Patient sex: M
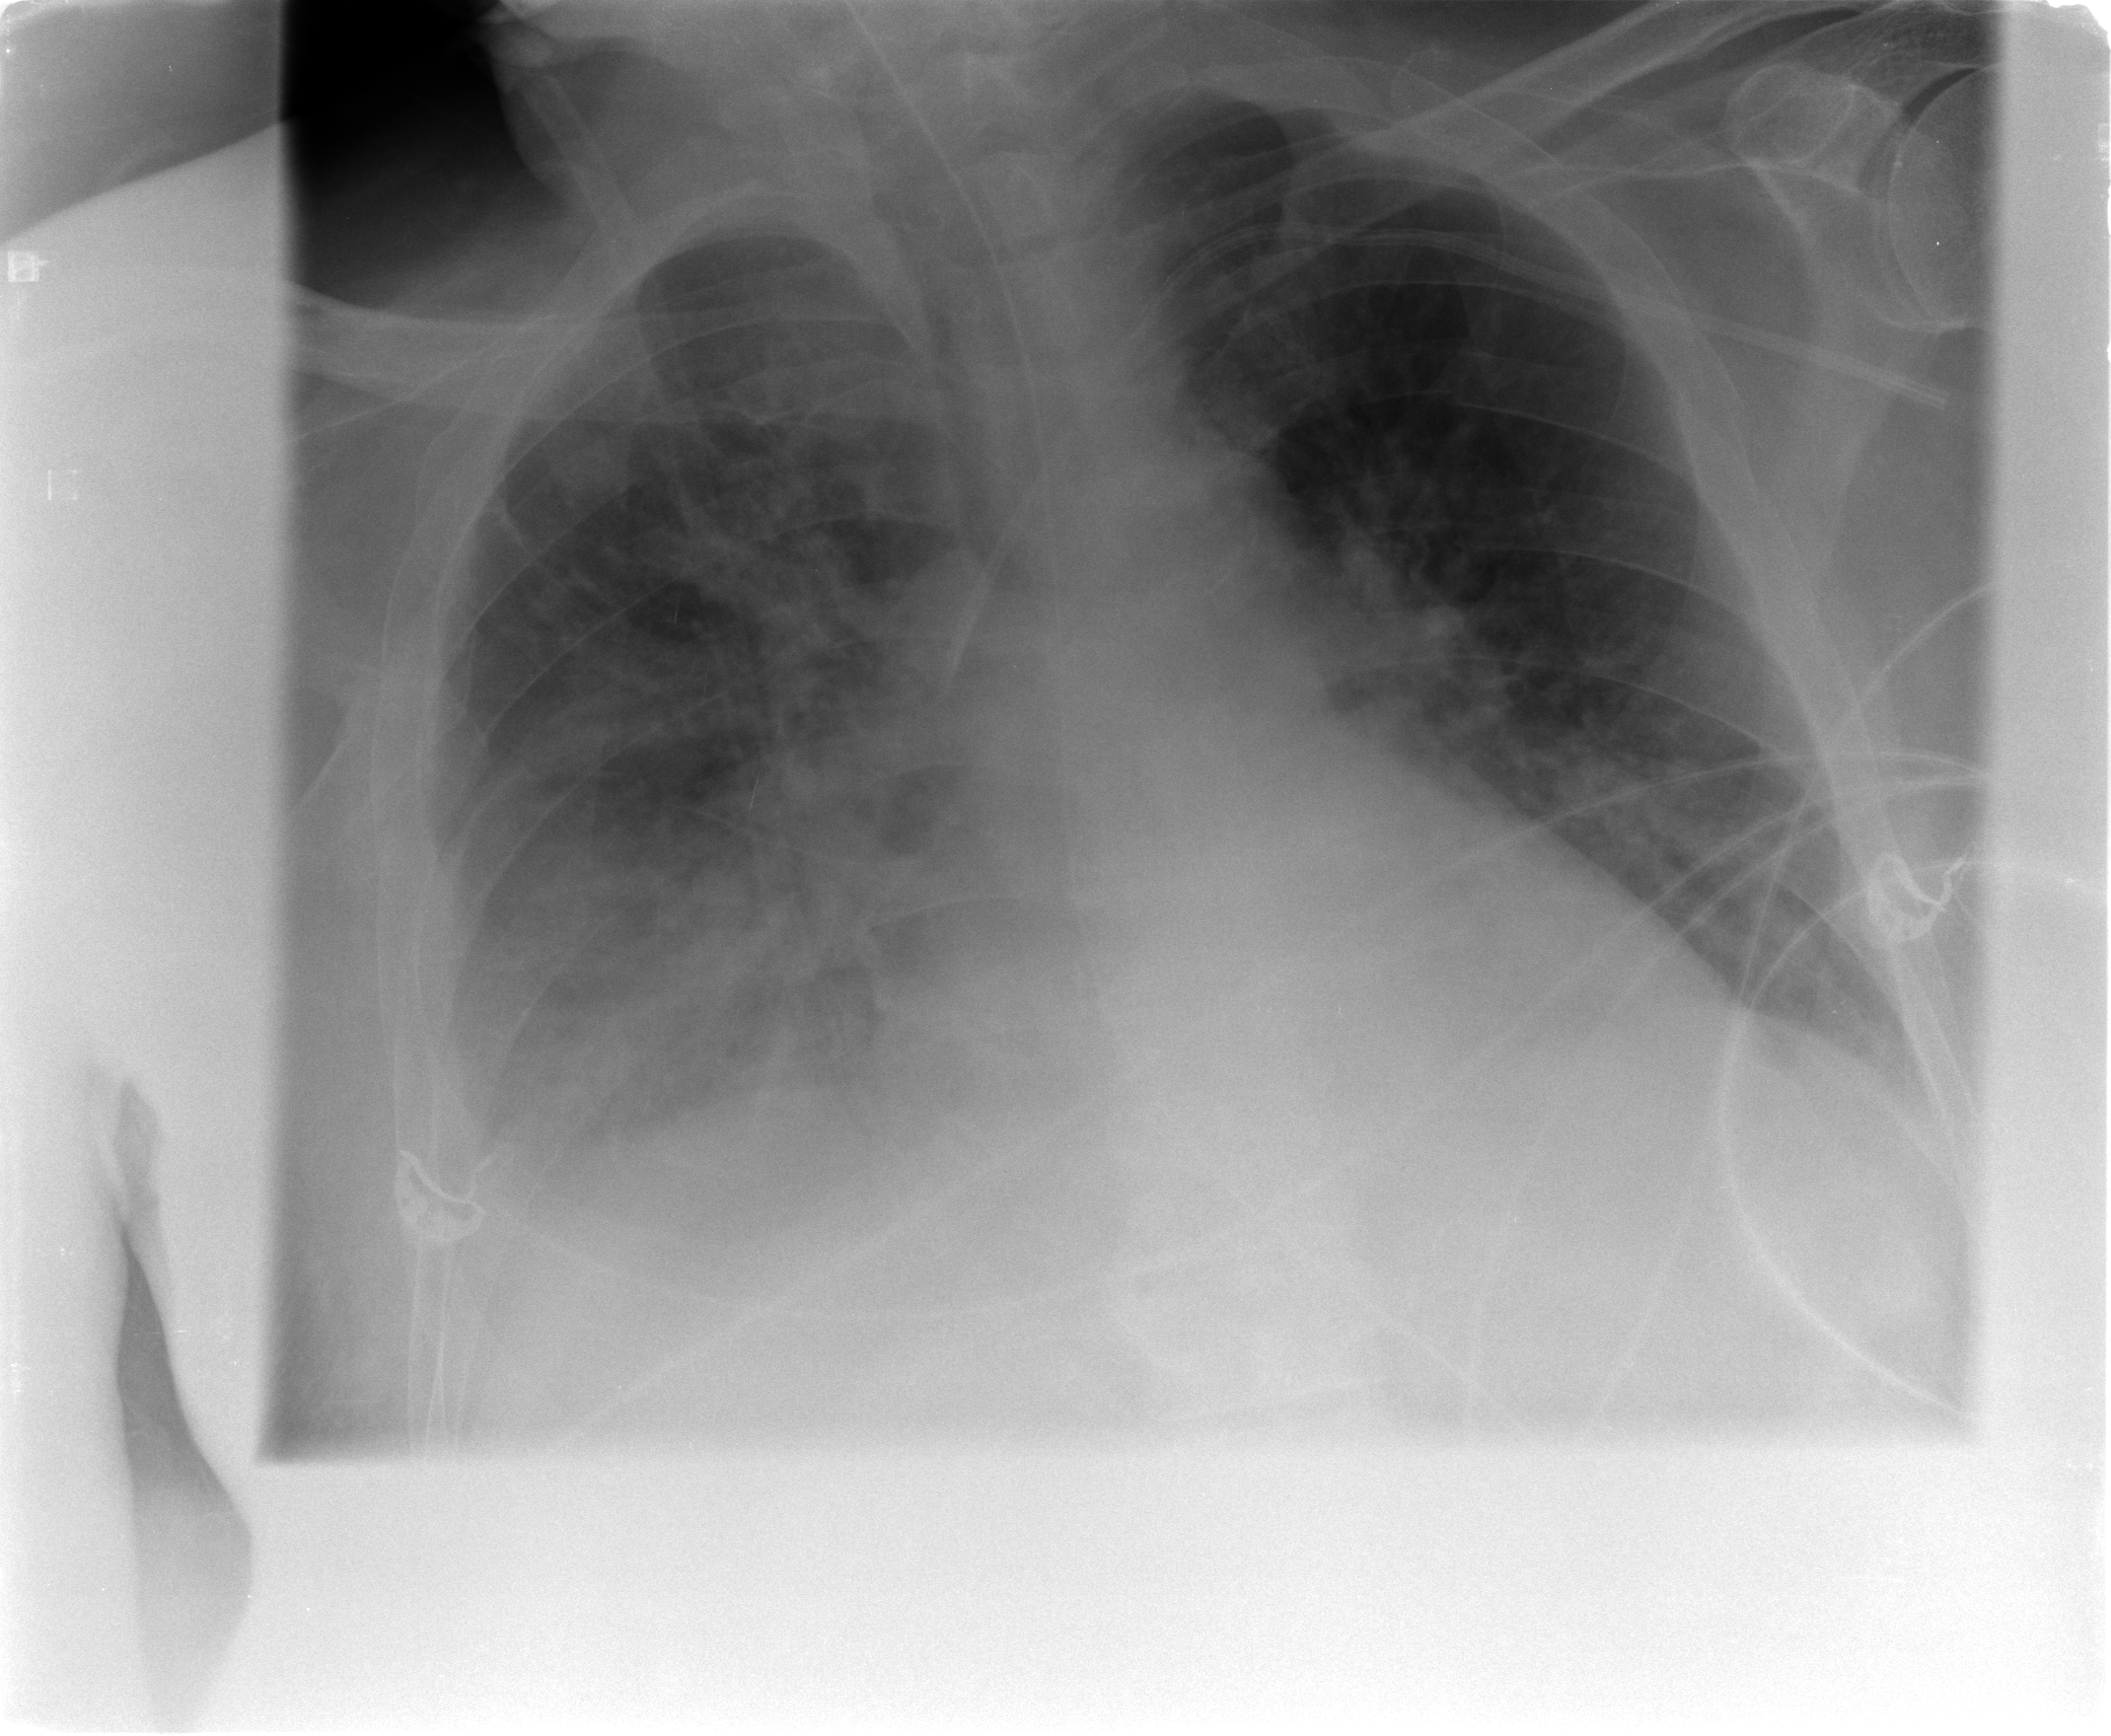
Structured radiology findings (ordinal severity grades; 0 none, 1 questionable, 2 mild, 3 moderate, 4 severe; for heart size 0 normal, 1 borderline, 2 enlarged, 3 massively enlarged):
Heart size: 2
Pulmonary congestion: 2
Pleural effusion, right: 2
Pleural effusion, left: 0
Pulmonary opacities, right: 3
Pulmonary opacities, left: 1
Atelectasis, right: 2
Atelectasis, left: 1